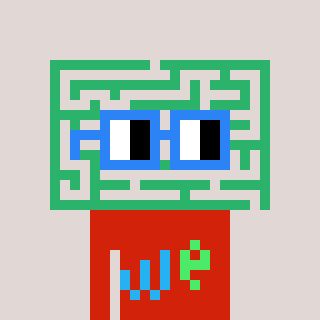
a pixel art character with square blue glasses, a maze-shaped head and a red-colored body on a warm background